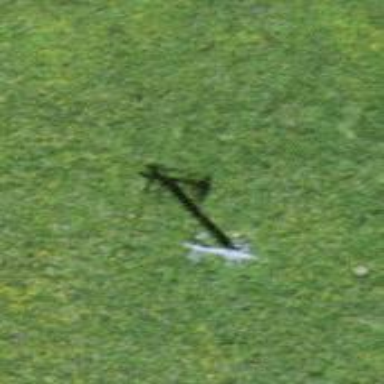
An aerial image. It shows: Pylon for aerialway.